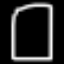
Label: square